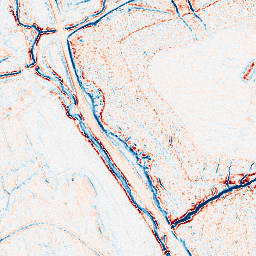
Category: edge_preserving
Decomposition family: anisotropic_diffusion
Decomposition parameters: iterations: 5
kappa: 100
gamma: 0.2
Upsampling method: cubic_catmull_rom
Upsampling parameters: scale: 2
Upsampling scale: 2